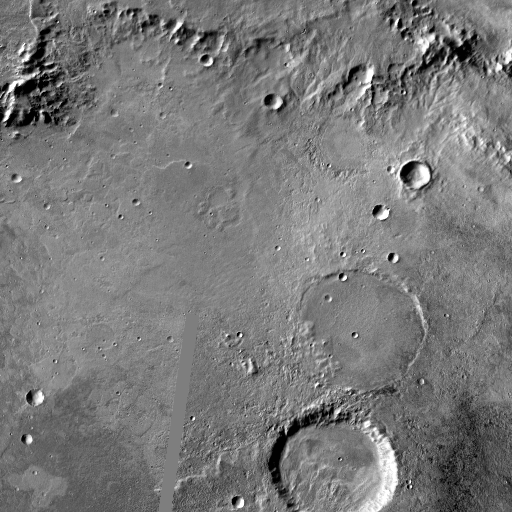
Crater classes present: Background, Other, Buried, Secondary